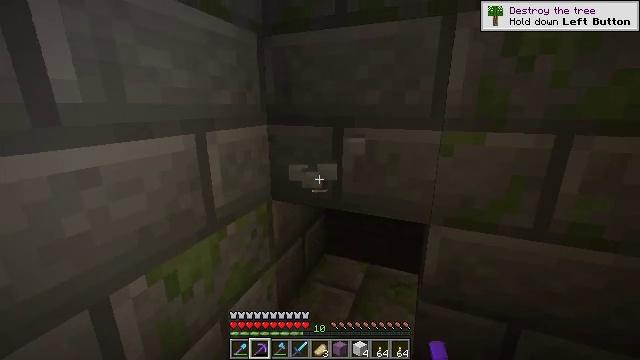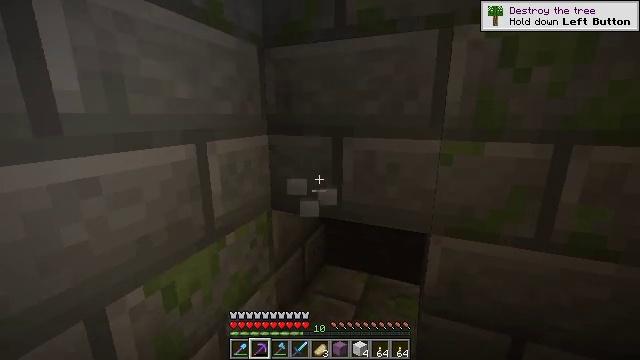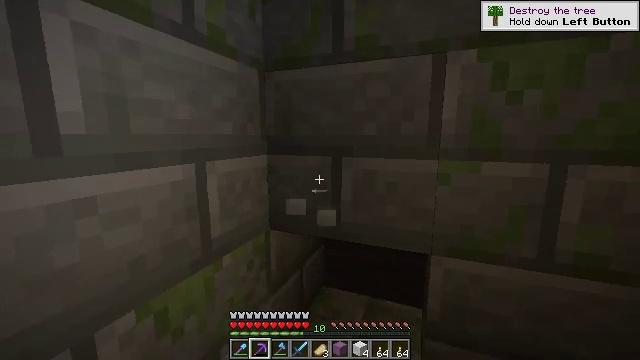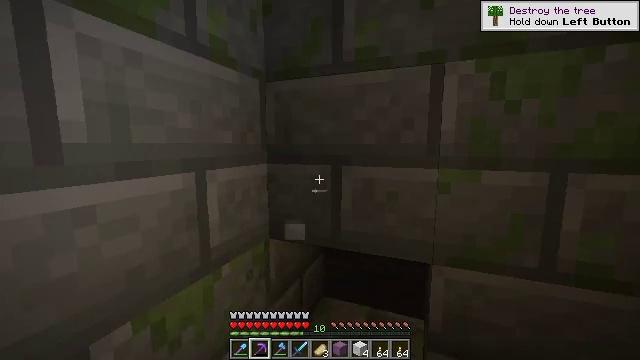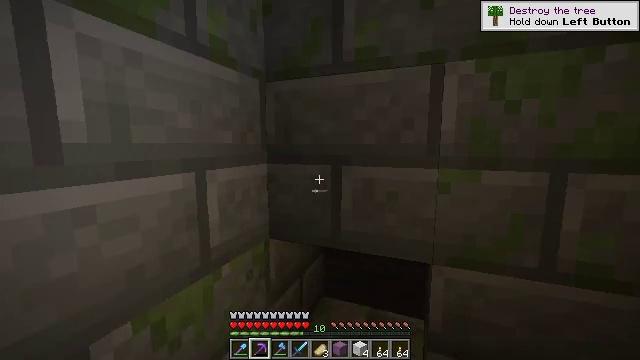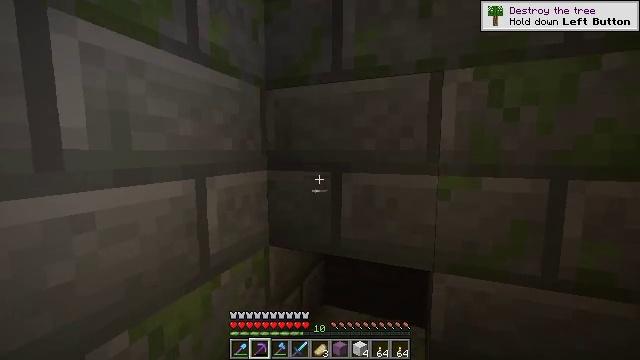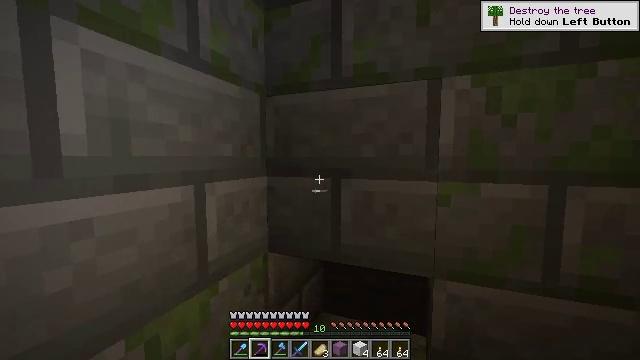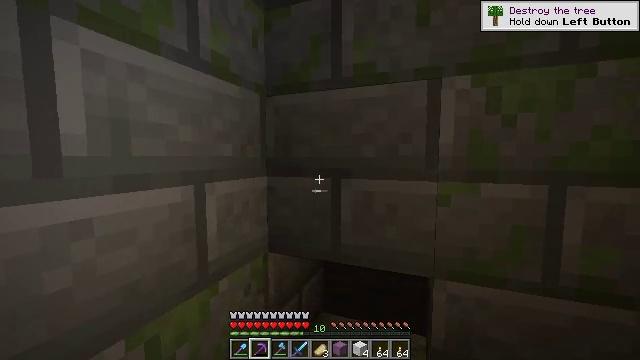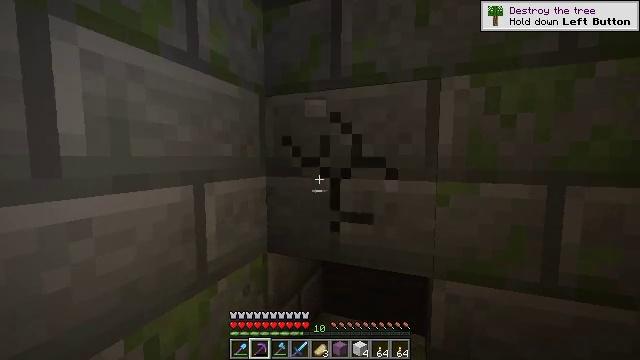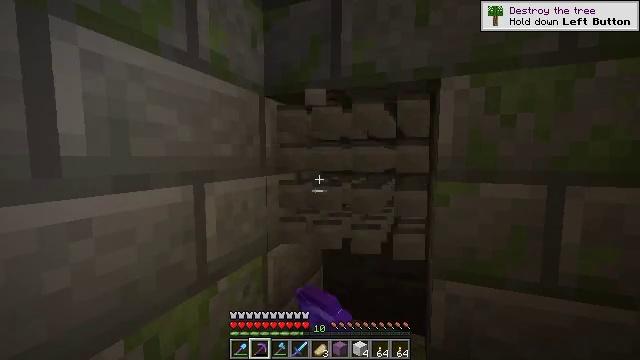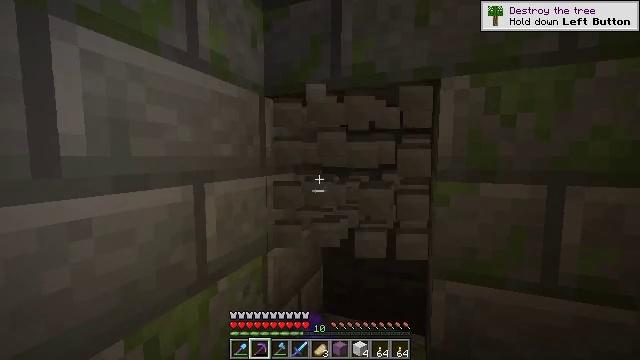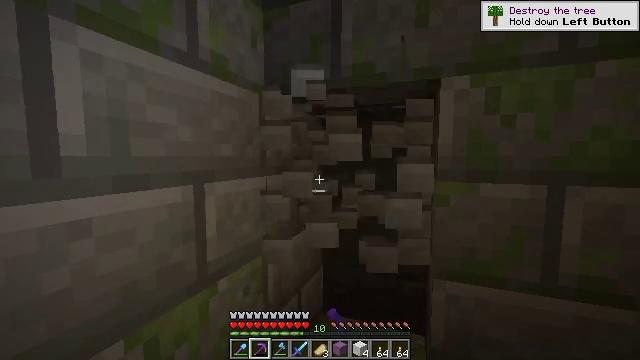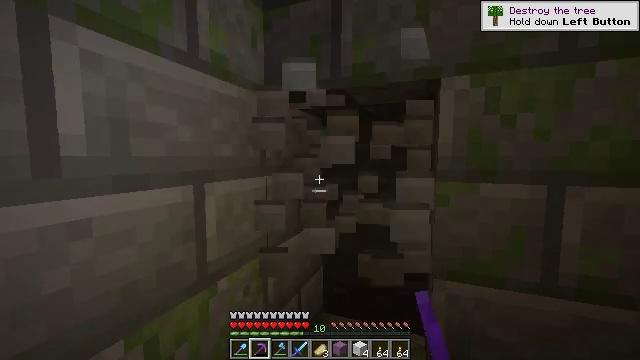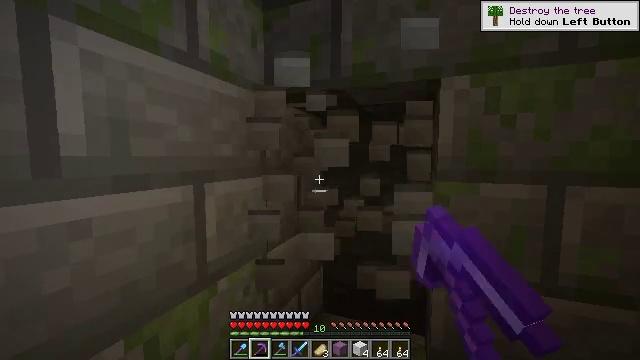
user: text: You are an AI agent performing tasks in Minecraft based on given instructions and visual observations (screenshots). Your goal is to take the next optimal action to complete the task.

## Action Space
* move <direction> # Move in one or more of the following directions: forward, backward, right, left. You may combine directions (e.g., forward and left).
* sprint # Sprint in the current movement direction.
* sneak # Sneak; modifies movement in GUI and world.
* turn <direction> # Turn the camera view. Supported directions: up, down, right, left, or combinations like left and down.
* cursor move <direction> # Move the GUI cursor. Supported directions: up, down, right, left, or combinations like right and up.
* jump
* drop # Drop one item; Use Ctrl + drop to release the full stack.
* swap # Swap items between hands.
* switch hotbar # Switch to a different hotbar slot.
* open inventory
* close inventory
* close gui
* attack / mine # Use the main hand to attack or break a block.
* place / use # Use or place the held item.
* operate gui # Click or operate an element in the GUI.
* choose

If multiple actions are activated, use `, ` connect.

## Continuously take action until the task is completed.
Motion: motion action
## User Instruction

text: Get stone bricks for construction purposes.
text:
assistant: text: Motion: turn up
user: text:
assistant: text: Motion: turn up
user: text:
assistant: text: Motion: turn up
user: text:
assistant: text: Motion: no_op
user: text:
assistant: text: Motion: turn up
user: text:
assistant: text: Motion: turn up
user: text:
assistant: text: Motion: no_op
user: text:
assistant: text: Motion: attack / mine
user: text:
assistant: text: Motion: attack / mine
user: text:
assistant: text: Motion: attack / mine
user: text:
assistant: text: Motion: attack / mine
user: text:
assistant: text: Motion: attack / mine
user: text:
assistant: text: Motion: no_op
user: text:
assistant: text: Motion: no_op